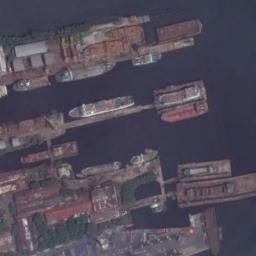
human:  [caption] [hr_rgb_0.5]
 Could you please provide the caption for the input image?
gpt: There are many ships in the blue water on the shore .

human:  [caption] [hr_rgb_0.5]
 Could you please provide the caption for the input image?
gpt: There are many ships of different sizes, Colors and types at the ports .

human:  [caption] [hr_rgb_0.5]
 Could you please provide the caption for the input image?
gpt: Many buildings are beside the ships .

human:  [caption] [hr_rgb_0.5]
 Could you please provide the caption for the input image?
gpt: Some ships of different sizes are docked at the dock and some buildings are on the bank .

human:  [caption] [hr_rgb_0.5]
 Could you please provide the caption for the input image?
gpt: There are several ships at the harbor .